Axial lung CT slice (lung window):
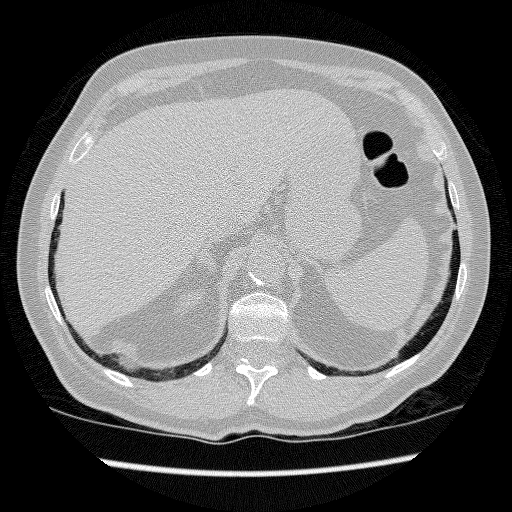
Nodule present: no